Question: My pattern:
'^([((01|02|35|27|09|38|12|32|21|28|26|36|08|20|24|04|34|23|31|07|16|11|18|14|03|22|37|25|06|30|13|19|10|05|29|15|17|33)(\d{7}))]{9}|(\d{12}))$'
In picture below, '91' isn't in list '01|02|35|27|09|38|12|32|21|28|26|36|08|20|24|04|34|23|31|07|16|11|18|14|03|22|37|25|06|30|13|19|10|05|29|15|17|33' but it still return.
How can I correct it?

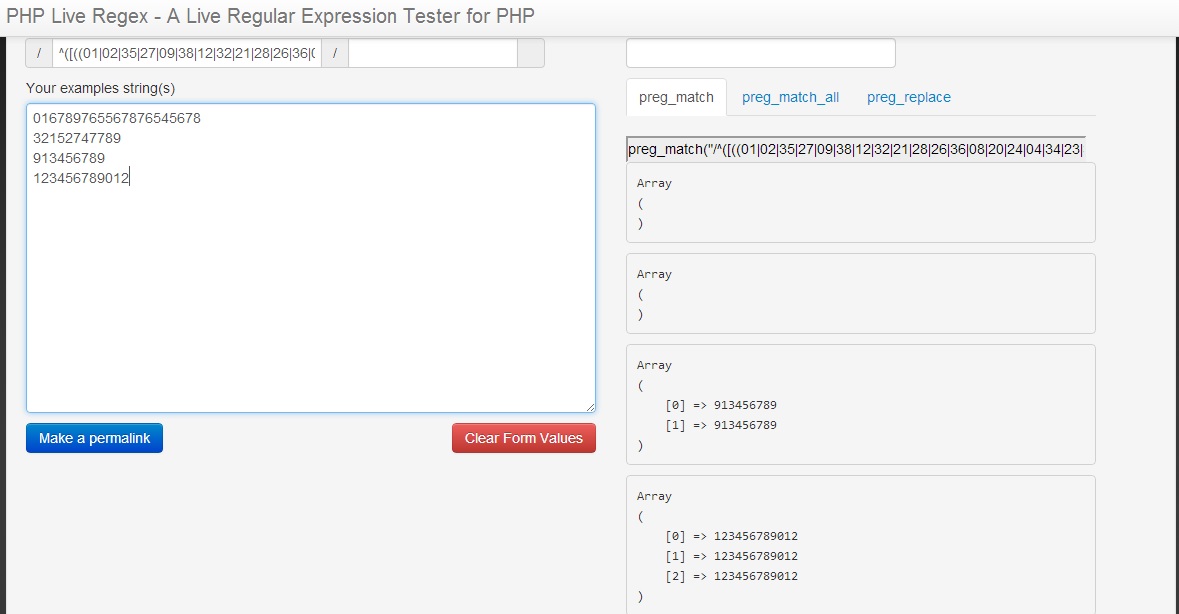
Answer: Your entire regex says: "Find 9 of any characters out of 0-9, parentheses, braces or the pipe character - alternatively find 12 digits"
With that it should be fairly obvious what you've done wrong.
Try this regex instead:
'''
^(?:(?:01|02|35|.....|33)\d{10}|\d{12})$
'''